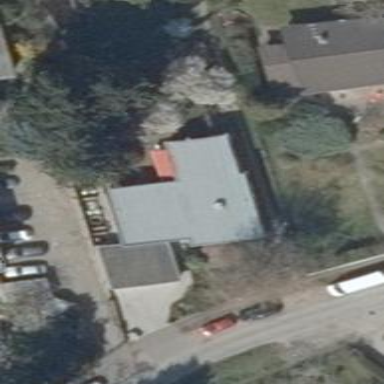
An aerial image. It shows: Simple house.